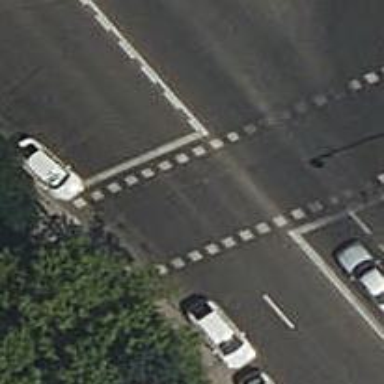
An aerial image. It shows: Road with traffic signals at crossing.